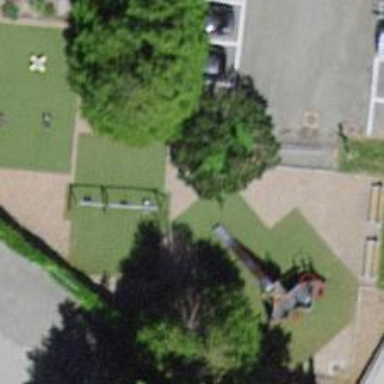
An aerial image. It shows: Playground area for leisure activities on the land.